Explain the disparities between the first and second image.
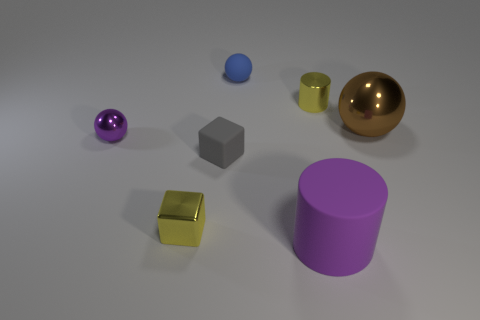
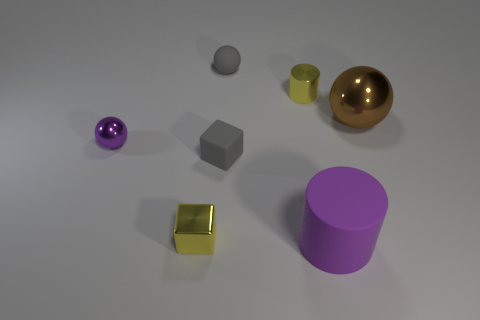
the small rubber ball became gray
the blue object turned gray
the blue matte object became gray
the blue rubber ball changed to gray
the tiny blue object turned gray
the small blue rubber sphere right of the gray cube changed to gray
the tiny blue rubber sphere behind the brown ball changed to gray
the tiny blue rubber ball that is behind the brown metal thing changed to gray
the tiny blue matte sphere to the right of the small gray rubber block became gray